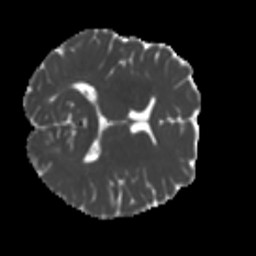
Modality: MD
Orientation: axial
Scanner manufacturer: siemens
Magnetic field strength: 3 T
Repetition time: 4 s
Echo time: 0.0594 s